Question: I'm using keyboardview to have my own keyboard.
Works fine, but I cannot do the effect of enlarging the key pressed, as does the Android keyboard

These are the parts that use
'''
<android.inputmethodservice.KeyboardView
android:id="@+id/keyboardview"
style="@style/Widget.KeyboardView"
android:layout_width="fill_parent"
android:layout_height="wrap_content"
android:focusable="true"
android:focusableInTouchMode="true"
android:shadowRadius="0"
android:visibility="visible" />
'''
.
'''
<style name="Widget.KeyboardView" parent="android:Widget.KeyboardView">
<item name="android:background">@drawable/naranja</item>
<item name="android:keyBackground">@drawable/naranja</item>
<item name="android:keyTextSize">40sp</item>
<item name="android:keyTextColor">#d35400</item>
<item name="android:keyPreviewLayout">@layout/keyboard_popup_keyboard</item>
<item name="android:keyPreviewOffset">12dp</item>
<item name="android:keyPreviewHeight">80dp</item>
<item name="android:popupLayout">@layout/keyboard_popup_keyboard</item>
</style>
'''
.
XML/popup:
'''
<?xml version="1.0" encoding="utf-8"?>
<Keyboard xmlns:android="http://schemas.android.com/apk/res/android"
android:keyWidth="10%p"
android:keyHeight="10%p">
</Keyboard>
'''
Rows
'''
<Key
android:codes="81"
android:keyEdgeFlags="left"
android:keyLabel="Q"
android:popupCharacters="Q"
android:popupKeyboard="@xml/popup" />
etc...
'''
I've tried with onKey method, also from the XML. But without success.
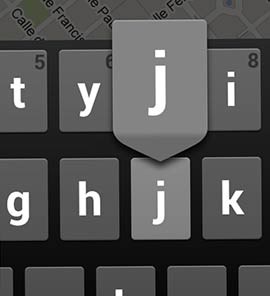
Answer: For just showing the enlarged previews, 'KeyboardView' should be doing it by default. You don't want to set a 'popupKeyboard' value as this is for a special mini keyboard that shows on long presses.
I assume you were following <URL>. Take note of these lines in section 3.3:
'''
// Do not show the preview balloons
mKeyboardView.setPreviewEnabled(false);
'''
Instead set this to 'true'.
'''
<android.inputmethodservice.KeyboardView
android:id="@+id/keyboardview"
android:layout_width="fill_parent"
android:layout_height="wrap_content"
android:layout_alignParentBottom="true"
android:layout_centerHorizontal="true"
android:focusable="true"
android:focusableInTouchMode="true"
android:keyPreviewOffset="12dp"
android:keyPreviewLayout="@layout/kbpreview"
android:visibility="visible" />
'''
The important properties here are 'keyPreviewLayout', 'keyPreviewOffset' and 'keyPreviewHeight'.
'''
<?xml version="1.0" encoding="utf-8"?>
<TextView xmlns:android="http://schemas.android.com/apk/res/android"
xmlns:gb="http://schemas.android.com/apk/res-auto"
android:layout_width="wrap_content"
android:layout_height="wrap_content"
android:padding="10dp"
android:background="@color/red"
android:textSize="30dp" />
'''
'''
<?xml version="1.0" encoding="utf-8"?>
<Keyboard xmlns:android="http://schemas.android.com/apk/res/android"
android:keyWidth="12.50%p"
android:keyHeight="10%p" >
<Row>
<Key android:codes="55" android:keyLabel="7" android:keyEdgeFlags="left" />
<Key android:codes="56" android:keyLabel="8" />
<Key android:codes="57" android:keyLabel="9" />
<Key android:codes="65" android:keyLabel="A" android:horizontalGap="6.25%p" />
<Key android:codes="66" android:keyLabel="B" />
<Key android:codes="55006" android:keyLabel="CLR" android:keyEdgeFlags="right"/>
</Row>
<!-- and whatever else... -->
</Keyboard>
'''
'''
Keyboard mKeyboard = new Keyboard(this, R.xml.kb);
// Lookup the KeyboardView
KeyboardView mKeyboardView = (KeyboardView) findViewById(R.id.keyboardview);
// Attach the keyboard to the view
mKeyboardView.setKeyboard(mKeyboard);
// Key listener required
mKeyboardView.setOnKeyboardActionListener(myListener);
'''
with the '5' key pressed:

You may also find it useful to check out the <URL>.